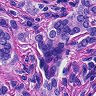
Metastatic tissue present: yes